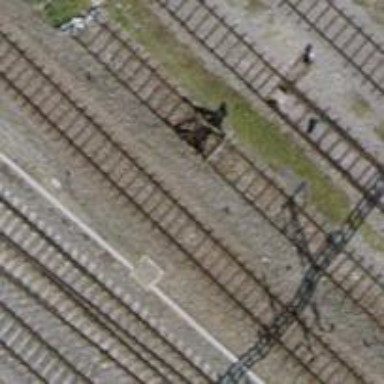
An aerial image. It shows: Rail siding with electrified contact lines.